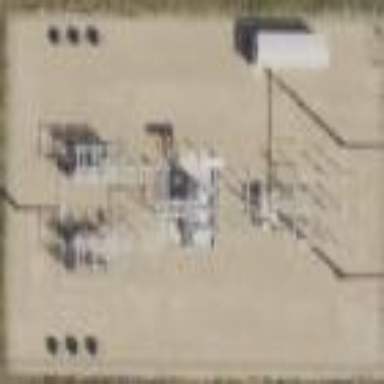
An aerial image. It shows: Fenced power substation at the transmission level.